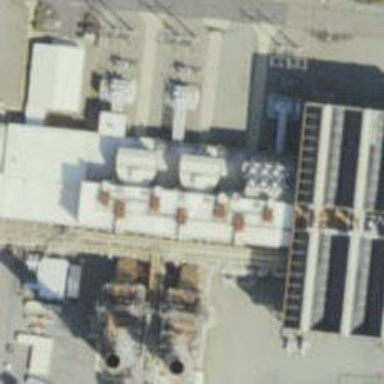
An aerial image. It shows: Gas turbine generator powered by gas.